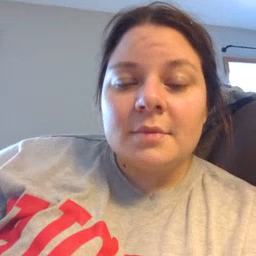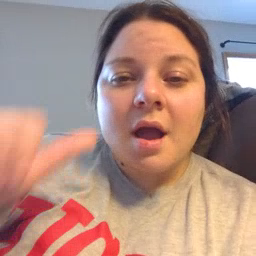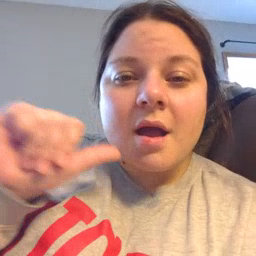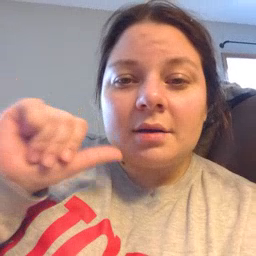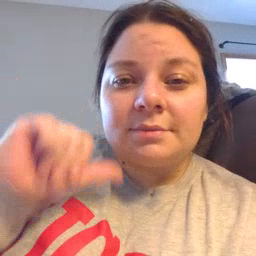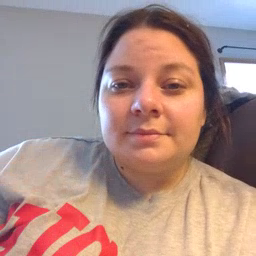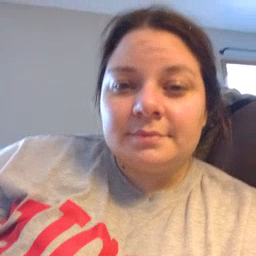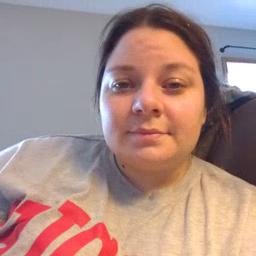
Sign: aunt